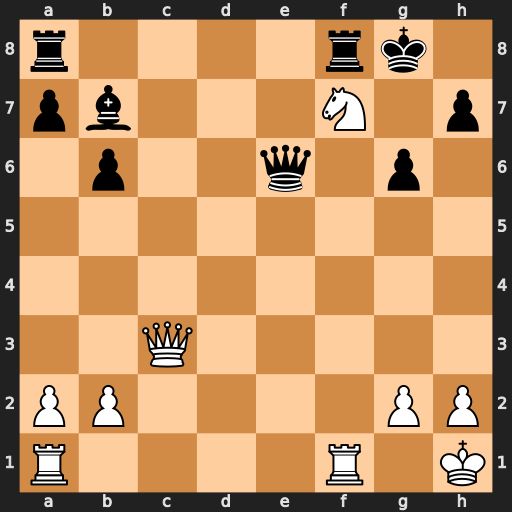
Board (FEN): r4rk1/pb3N1p/1p2q1p1/8/8/2Q5/PP4PP/R4R1K
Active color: w
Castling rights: -
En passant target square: -
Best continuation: Nh6#